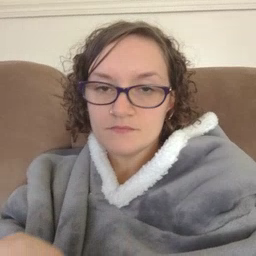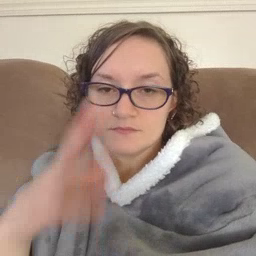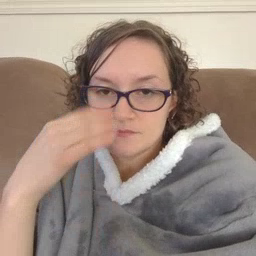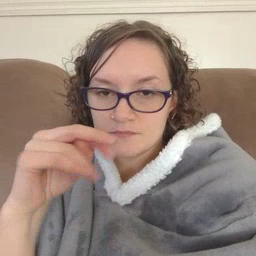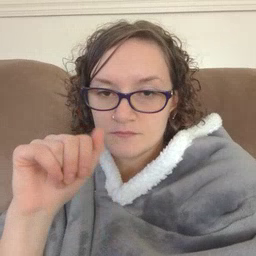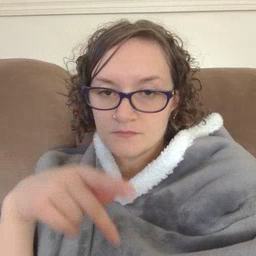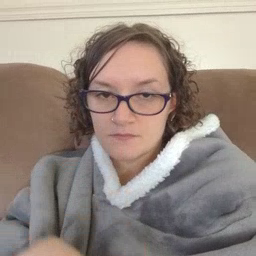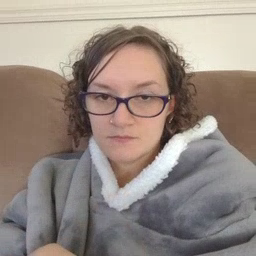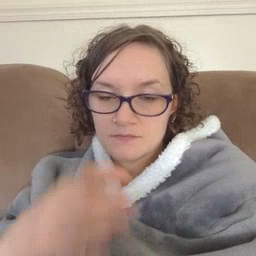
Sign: nap